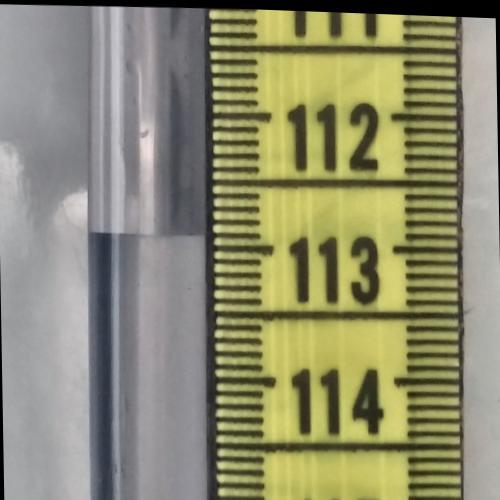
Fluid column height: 112.9 cm